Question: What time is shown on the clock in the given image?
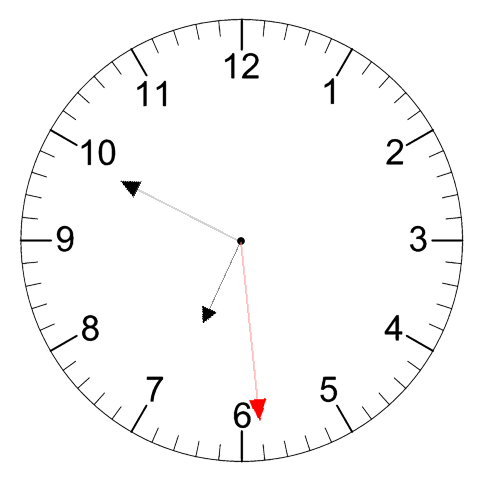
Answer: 06:49:29